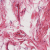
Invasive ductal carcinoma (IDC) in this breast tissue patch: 0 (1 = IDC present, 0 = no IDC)